Field crop: maize
Growth stage: 2
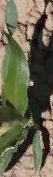
Species: maize